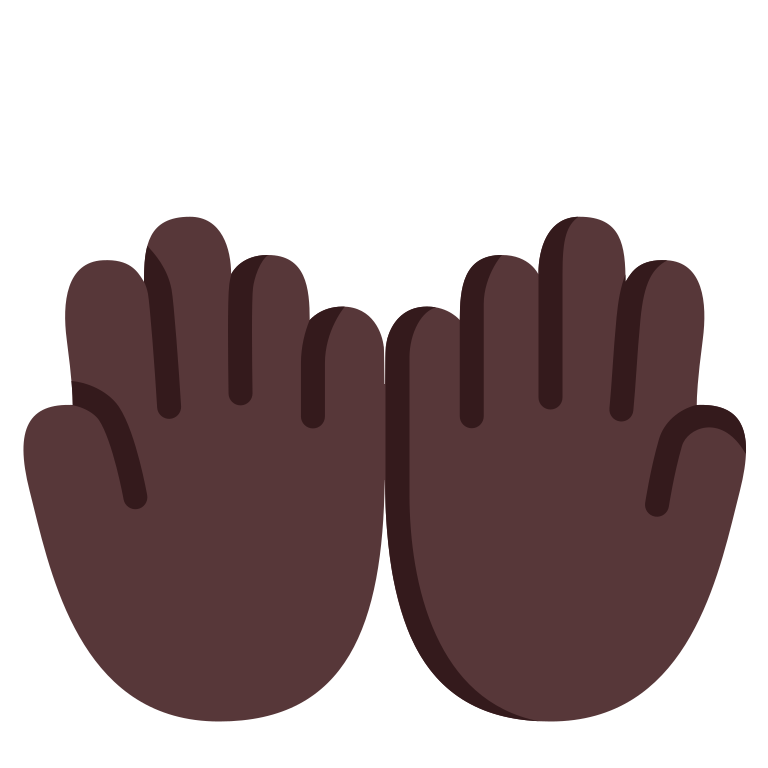
palms up together flat dark